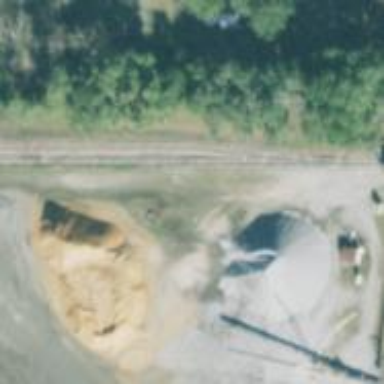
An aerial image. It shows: Railway spur service for aggregate transportation.